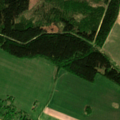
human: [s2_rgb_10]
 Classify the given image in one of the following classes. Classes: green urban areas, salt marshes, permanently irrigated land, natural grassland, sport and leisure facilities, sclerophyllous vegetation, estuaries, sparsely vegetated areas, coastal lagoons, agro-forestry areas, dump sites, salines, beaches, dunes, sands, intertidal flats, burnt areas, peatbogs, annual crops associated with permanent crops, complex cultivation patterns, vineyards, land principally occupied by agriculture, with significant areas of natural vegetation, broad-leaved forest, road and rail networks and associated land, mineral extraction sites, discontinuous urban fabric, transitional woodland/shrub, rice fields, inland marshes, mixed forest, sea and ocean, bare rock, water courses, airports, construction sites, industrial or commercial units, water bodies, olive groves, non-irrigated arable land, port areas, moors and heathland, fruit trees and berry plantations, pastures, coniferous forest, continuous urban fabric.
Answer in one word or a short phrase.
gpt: non-irrigated arable land, land principally occupied by agriculture, with significant areas of natural vegetation, coniferous forest, transitional woodland/shrub